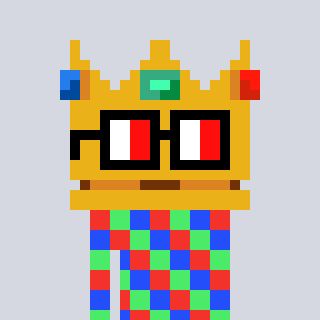
a pixel art character with square glasses with black frames and red eyes, a crown-shaped head and a foggrey-colored body on a cool background